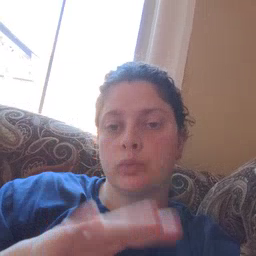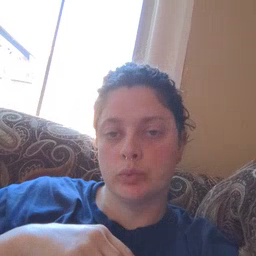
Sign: close